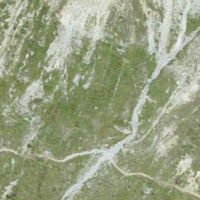
EUNIS habitat code: 31
Species observed at this site:
Geum montanum